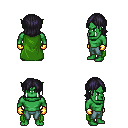
a pixel art fantasy rpg character, male body template, orc, green skin, green cape, teal pants, raven long bangs hairstyle, gold gloves, four views (front, back, left, right), 2x2 character sprite sheet, small pixel art, hard edges, no anti-aliasing